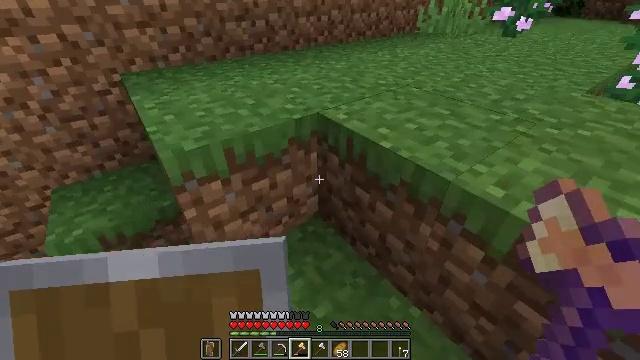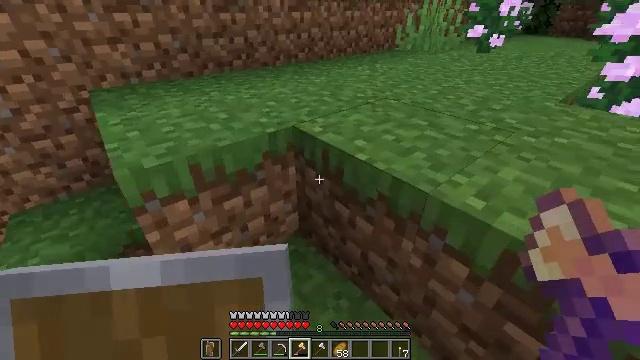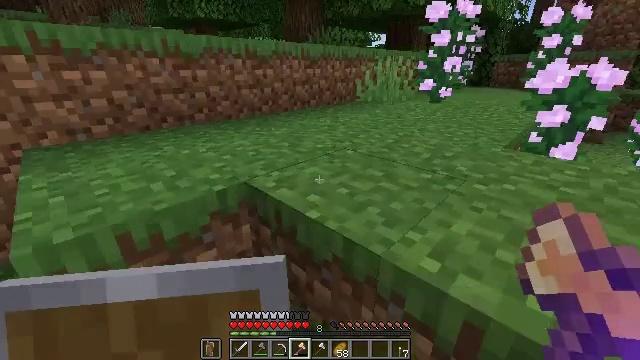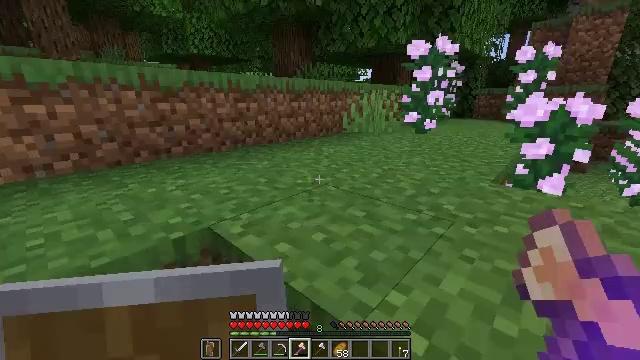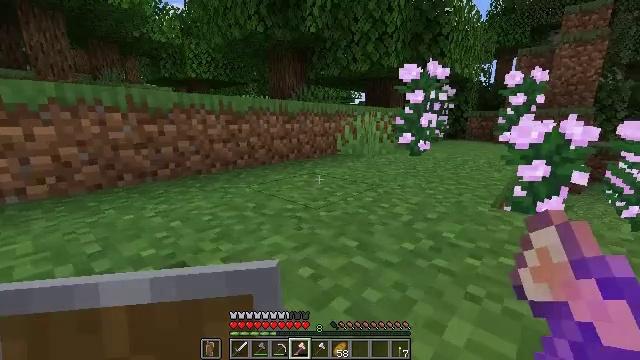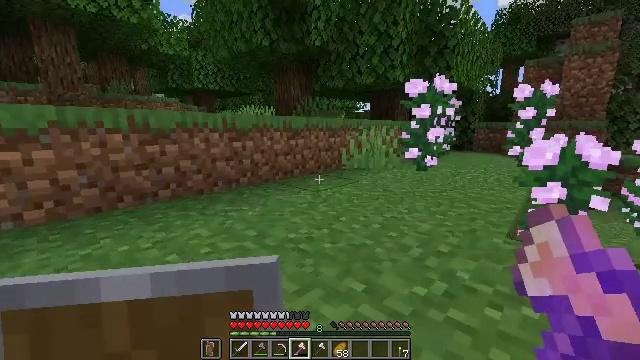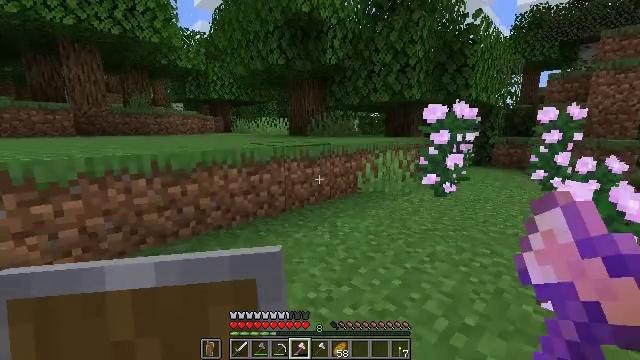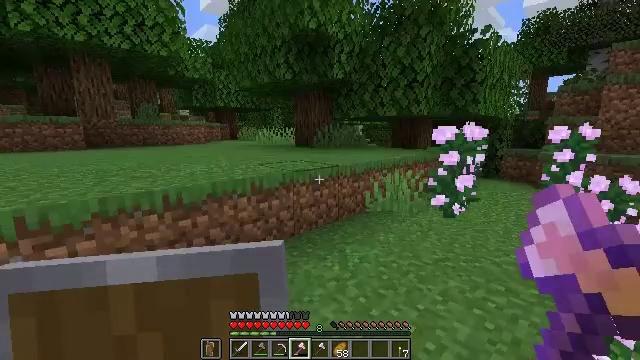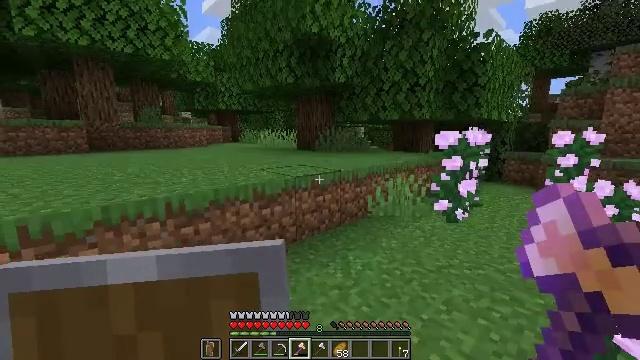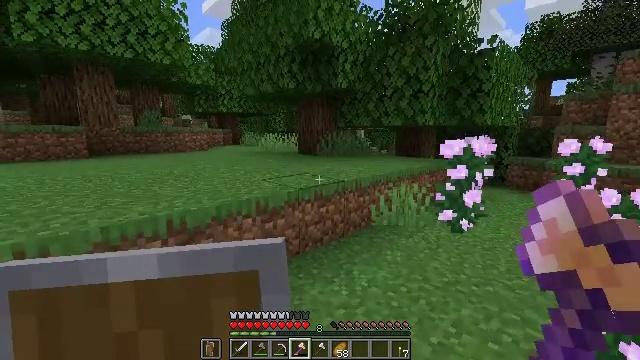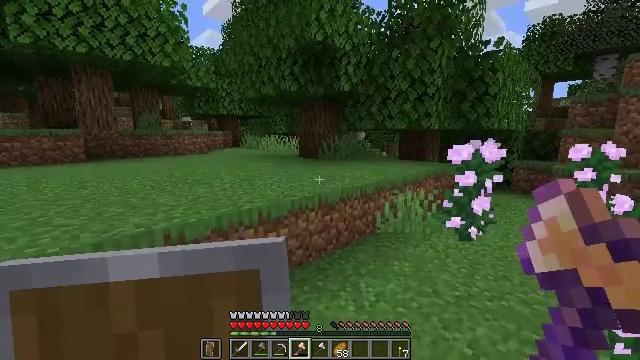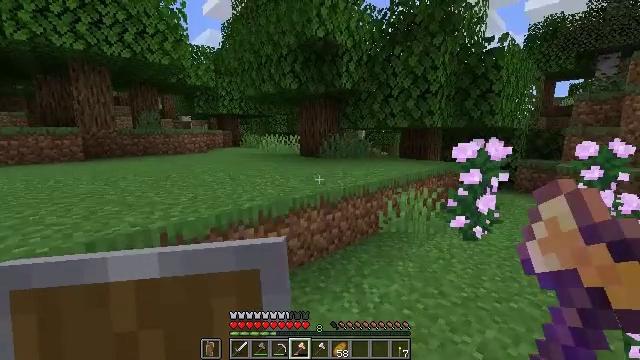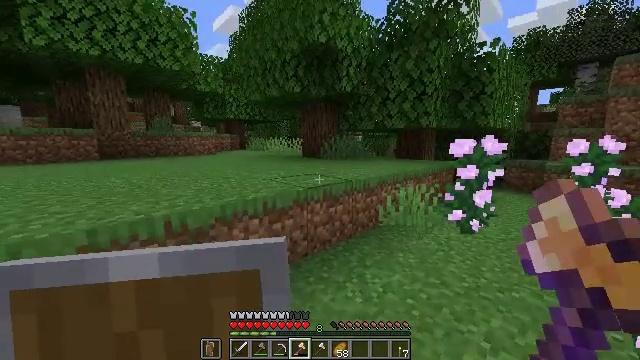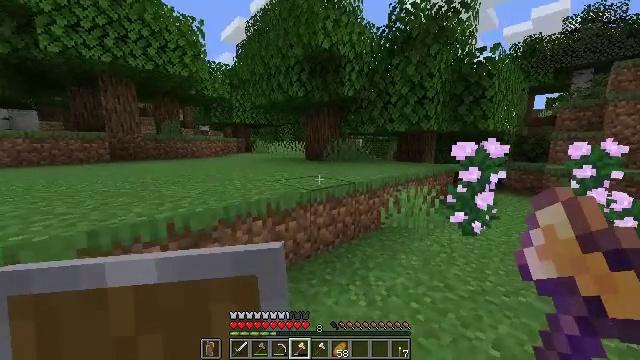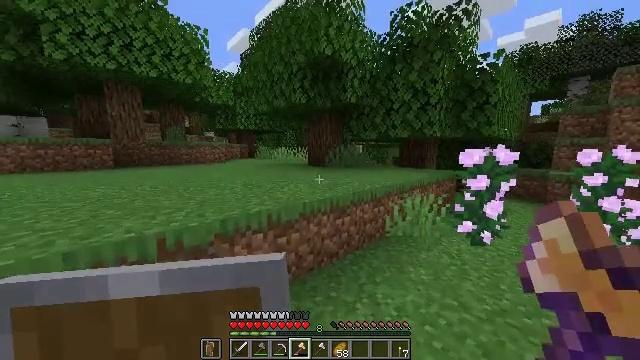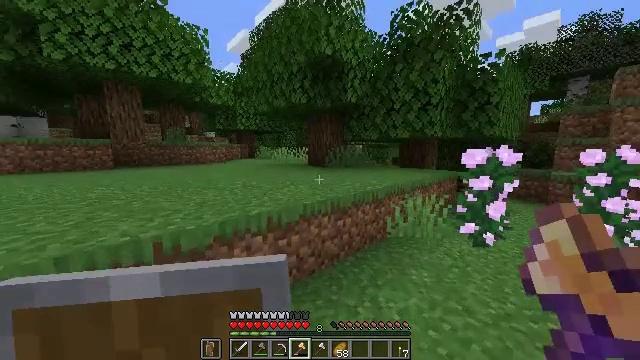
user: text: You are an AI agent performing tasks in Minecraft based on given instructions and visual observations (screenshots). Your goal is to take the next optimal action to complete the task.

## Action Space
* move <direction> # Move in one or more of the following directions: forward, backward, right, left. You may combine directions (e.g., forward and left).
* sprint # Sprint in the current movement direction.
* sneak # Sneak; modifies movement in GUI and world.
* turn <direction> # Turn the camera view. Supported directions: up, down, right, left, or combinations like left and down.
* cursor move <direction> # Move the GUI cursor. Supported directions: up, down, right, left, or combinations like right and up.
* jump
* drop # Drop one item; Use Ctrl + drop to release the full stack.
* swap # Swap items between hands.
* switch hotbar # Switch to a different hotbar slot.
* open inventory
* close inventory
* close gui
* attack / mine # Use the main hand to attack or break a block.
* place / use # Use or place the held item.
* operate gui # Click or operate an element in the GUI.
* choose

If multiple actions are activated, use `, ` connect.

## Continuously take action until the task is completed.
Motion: motion action
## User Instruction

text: Cut down the tree and harvest oak logs.
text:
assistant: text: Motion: move forward and move right, turn right and up
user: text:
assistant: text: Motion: move forward and move right, turn right and up
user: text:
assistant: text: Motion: move forward, turn right and up
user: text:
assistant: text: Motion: move forward, turn up
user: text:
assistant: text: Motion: move forward, turn left and up, jump
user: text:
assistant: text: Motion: move forward, turn left, jump
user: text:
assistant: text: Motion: move forward, jump
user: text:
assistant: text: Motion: move forward, jump
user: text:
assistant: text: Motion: move forward
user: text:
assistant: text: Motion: move forward
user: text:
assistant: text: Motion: move forward, sprint
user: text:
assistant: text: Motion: move forward, sprint
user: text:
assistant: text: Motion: move forward, sprint
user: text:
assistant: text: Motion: move forward, sprint, turn up
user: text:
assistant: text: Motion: move forward
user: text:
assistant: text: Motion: move forward, jump
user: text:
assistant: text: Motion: move forward, jump
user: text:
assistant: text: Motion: move forward, turn right and up, jump
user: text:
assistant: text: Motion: move forward, turn right and up, jump
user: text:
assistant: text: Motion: move forward, jump
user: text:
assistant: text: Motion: move forward
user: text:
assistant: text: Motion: move forward
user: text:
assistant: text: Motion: move forward
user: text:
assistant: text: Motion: move forward
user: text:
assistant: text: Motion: move forward
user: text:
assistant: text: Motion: move forward
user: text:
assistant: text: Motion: move forward
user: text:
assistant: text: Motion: move forward
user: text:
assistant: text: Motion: move forward
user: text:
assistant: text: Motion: move forward